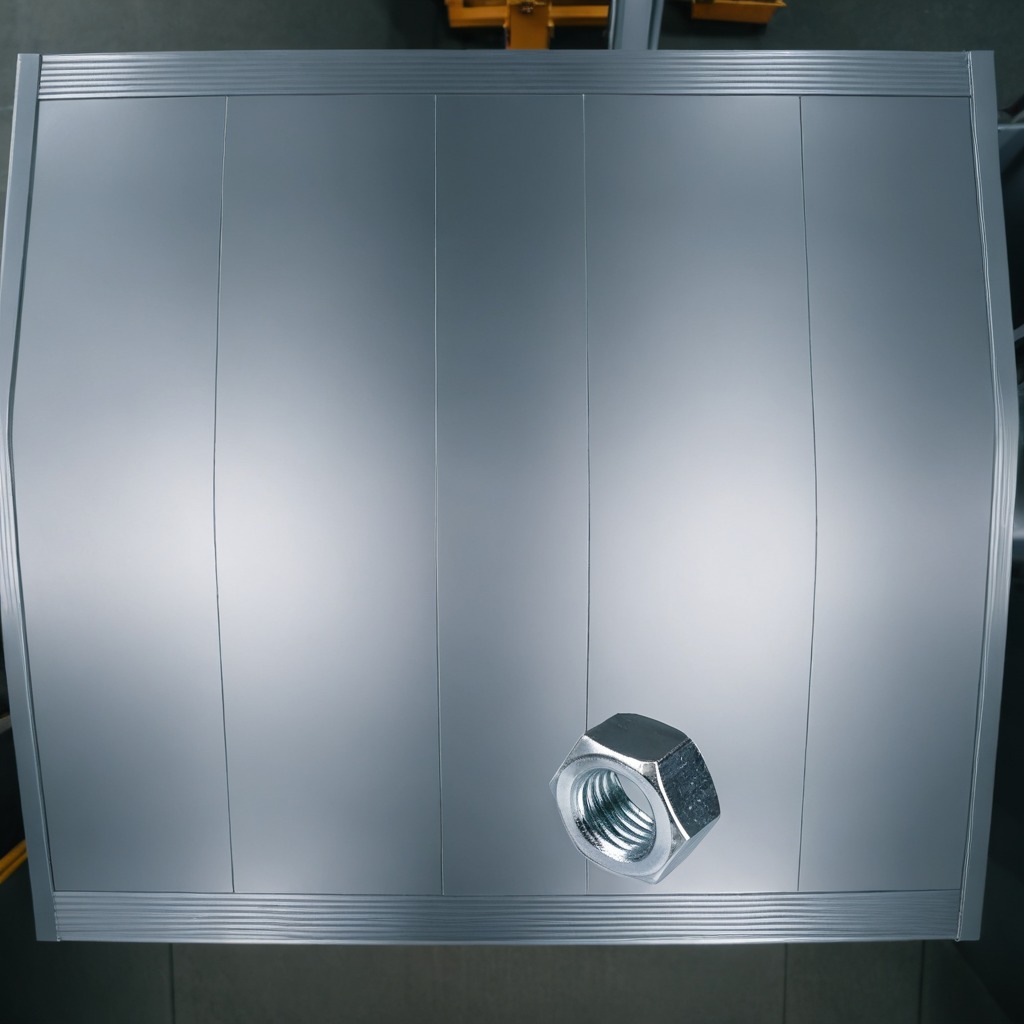
A metal nut is lying on the toolbox surface in an airplane hangar workshop.